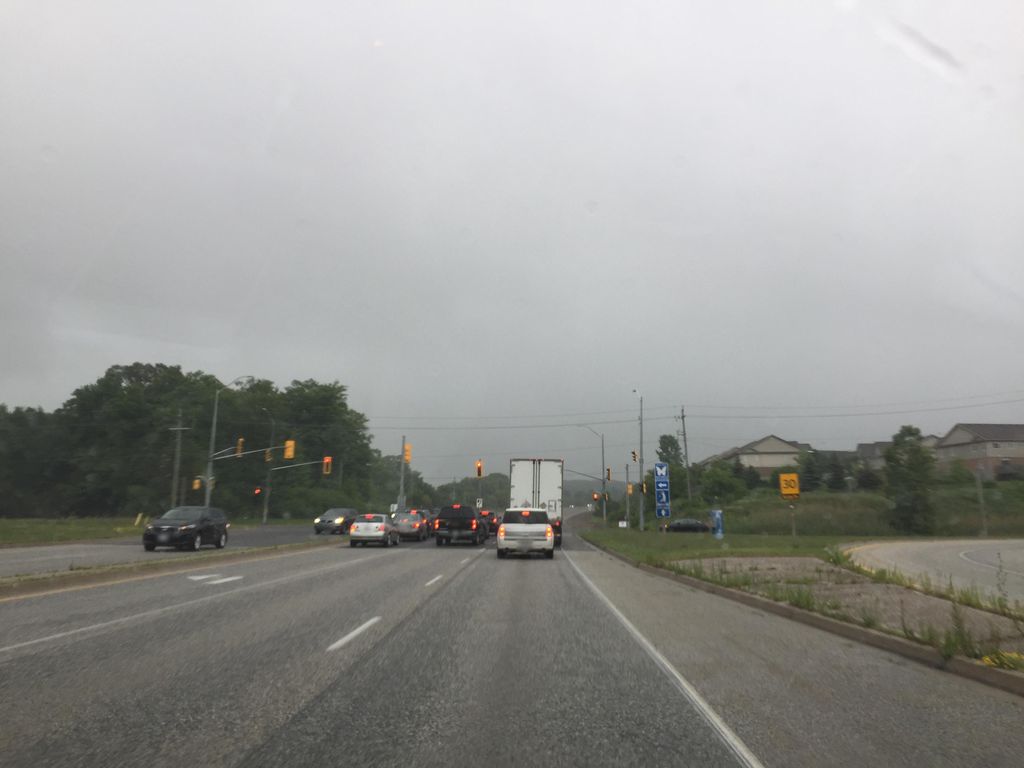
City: kitchener-waterloo